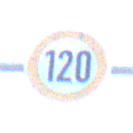
Verkehrszeichen: Geschwindigkeit120
Umgebung: Outdoor, Suburban
Tageszeit: SunriseSunset
Wetter: PartlyCloudy
Licht: Natural
Jahreszeit: Winter
Kontrast: MediumContrast